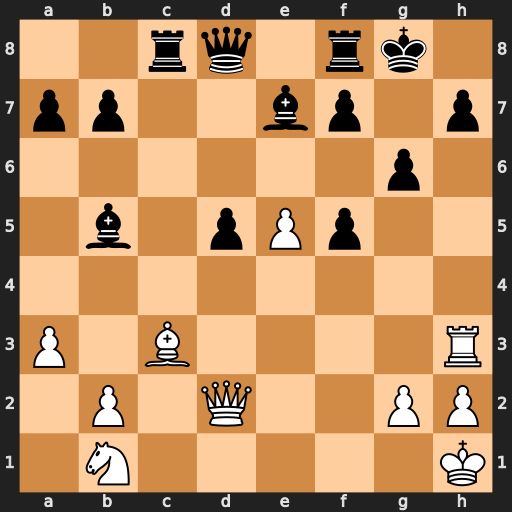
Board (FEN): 2rq1rk1/pp2bp1p/6p1/1b1pPp2/8/P1B4R/1P1Q2PP/1N5K
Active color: w
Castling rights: -
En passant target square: -
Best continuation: Qh6 Bh4 Rxh4 Qxh4 Qxh4